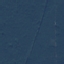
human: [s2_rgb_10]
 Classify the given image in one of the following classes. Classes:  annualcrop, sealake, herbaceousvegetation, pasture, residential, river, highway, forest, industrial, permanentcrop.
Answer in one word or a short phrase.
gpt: Forest